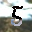
Label: 5